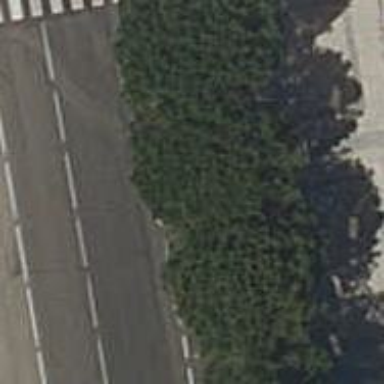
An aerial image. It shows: Taxi stand.